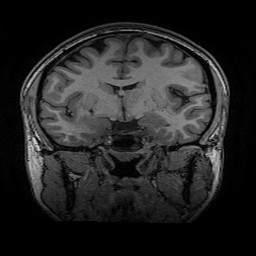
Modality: T1w
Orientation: sagittal
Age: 29
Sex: female
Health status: healthy
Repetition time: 2.53 s
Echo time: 0.0034 s